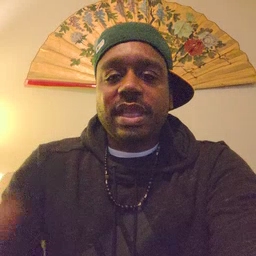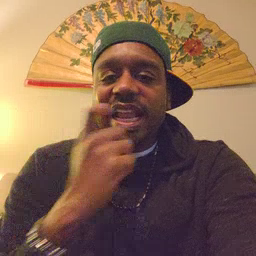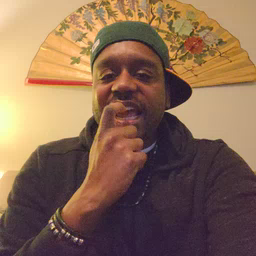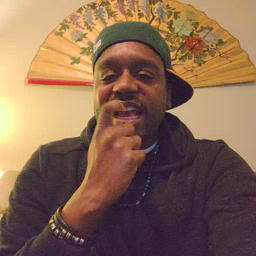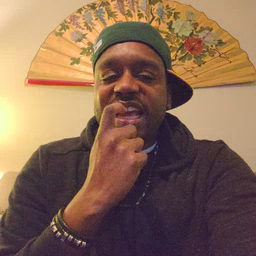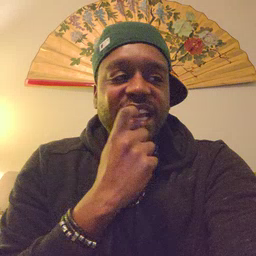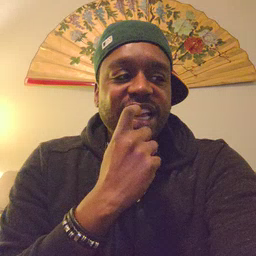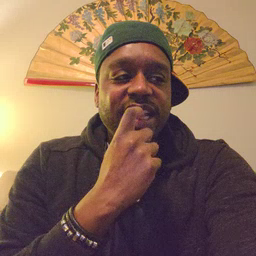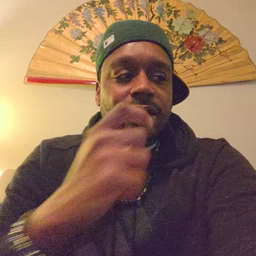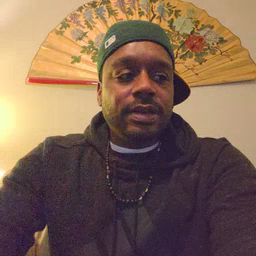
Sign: glasswindow